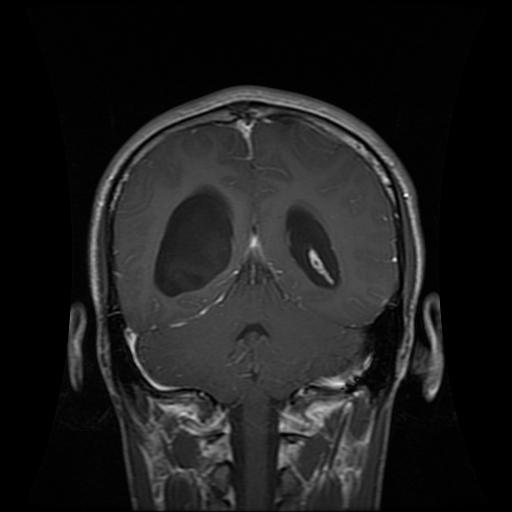
Label: glioma